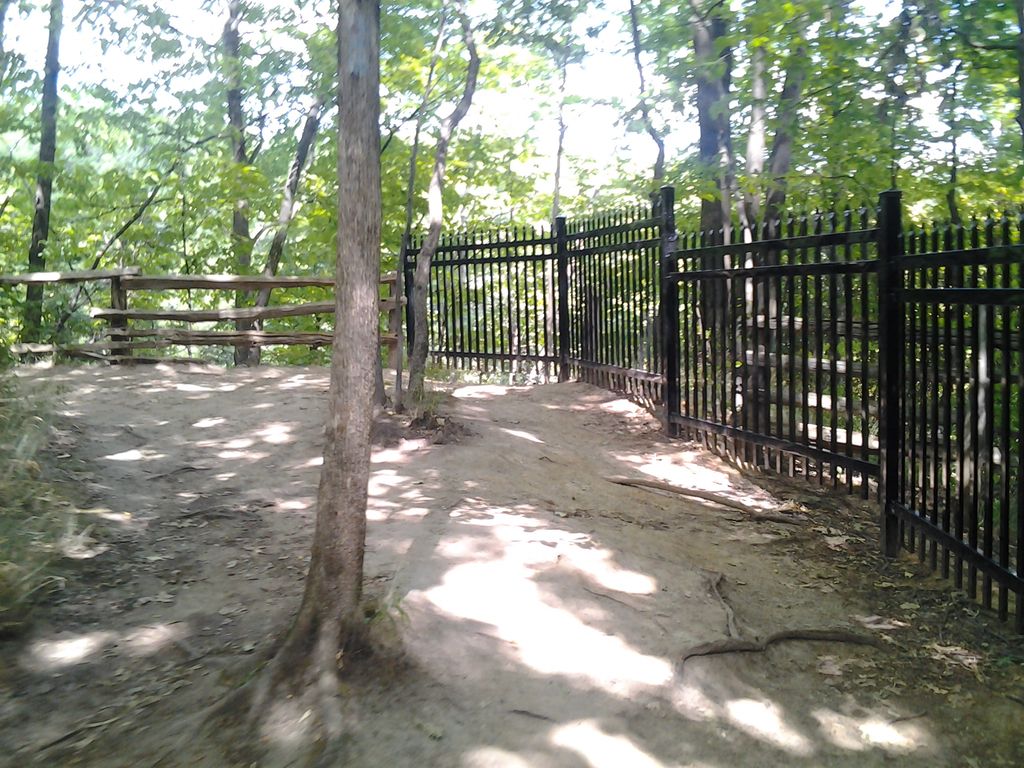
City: hamilton